Question: maybe similar to <URL>
When class method defined as arrow function Eslint highlight error 'method' is not defined. (no-undef).
simple example
'''
class abc {
d = () => {
// method body
}
}
'''
here is not difined 'd'

my .eslintrc config
'''
{
"env": {
"browser": true,
"es6": true
},
"extends": [
"eslint:recommended",
"plugin:flowtype/recommended"
],
"parser": "babel-eslint",
"parserOptions": {
"ecmaFeatures": {
"experimentalObjectRestSpread": true,
"jsx": true
},
"sourceType": "module"
},
"plugins": [
"react",
"flowtype"
],
"rules": {
"indent": [
"error",
2
],
"linebreak-style": [
"error",
"unix"
],
"quotes": [
"error",
"single"
],
"semi": [
"error",
"always"
]
}
}
'''
.babelrc
'''
{
"presets": ["react", "es2015", "stage-1", "flow"]
}
'''
Maybe I need to declare some rules?
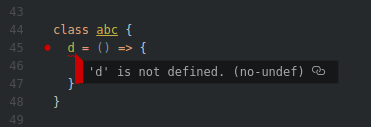
Answer: as mentioned by <URL>, I'm try to run eslint by command line, and I don't see that error.
My editor was configured wrong. (path to node_modules folder in linter-eslint package for atom was wrong). After I delete this path and restart editor everything is ok.